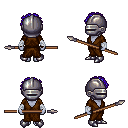
a pixel art fantasy rpg character, female body template, dark elf, purple skin, brown robe, gold greaves, blue curly afro hairstyle, metal helm, white cloth bandages, metal boots, spear, four views (front, back, left, right), 2x2 character sprite sheet, small pixel art, hard edges, no anti-aliasing